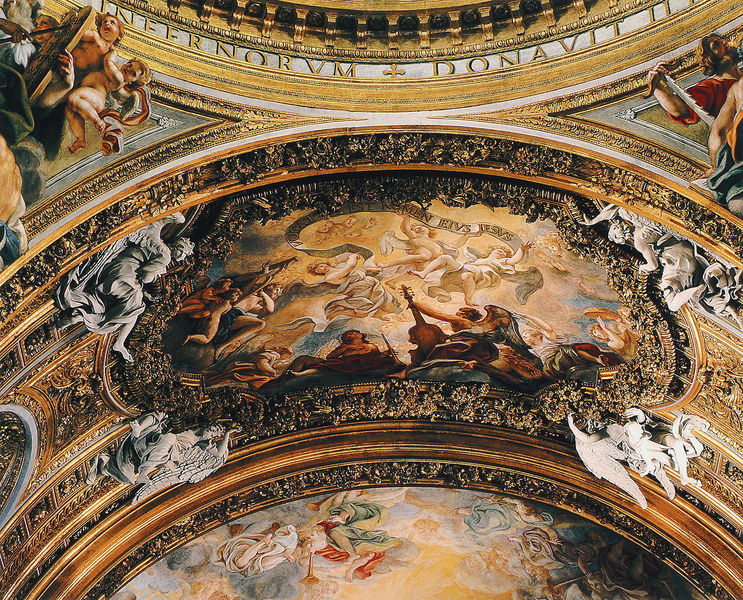
Titel: Engelskonzert im Presbyterium
Künstler: Giovanni Battista Gaulli
Standort: Rom, Il Gesù (EU - I - Latium)
Schlagwörter: gemälde, himmel, wolken, gericht, barock, kirche, gold, decke, instrumente, kontrabass, konzert, musik, orchester, engel, skulptur, italien, romantik, detail, inschrift, ornamente, wandmalerei, stuck, rom, geige, fresken, chor, deckengemälde, fresko, putten, römisch, inferno, latein, lateinisch, trompete, spruchband, illusionsmalerei, schriftband, deckenmalerie, schalmei, muik, donavit, fresko#, deckengem